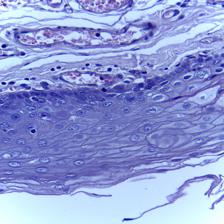
Diagnosis: Normal